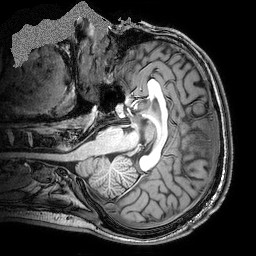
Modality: T1w
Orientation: coronal
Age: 23
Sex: male
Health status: ill
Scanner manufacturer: philips
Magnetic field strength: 3 T
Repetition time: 8.139 s
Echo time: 3.725 s